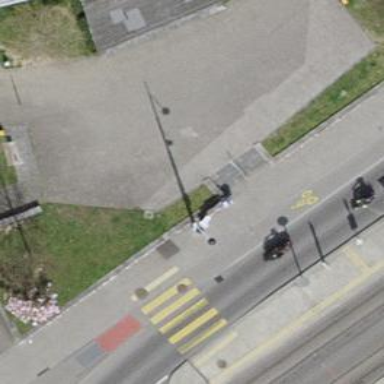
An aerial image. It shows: Concrete steps.